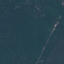
Land use / land cover class: Forest